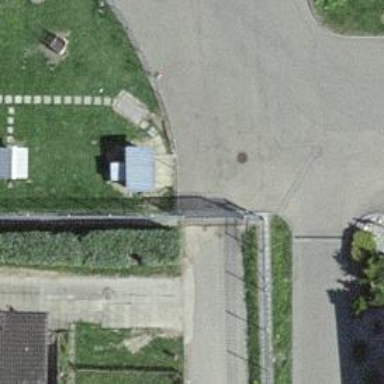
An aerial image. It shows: Gate.